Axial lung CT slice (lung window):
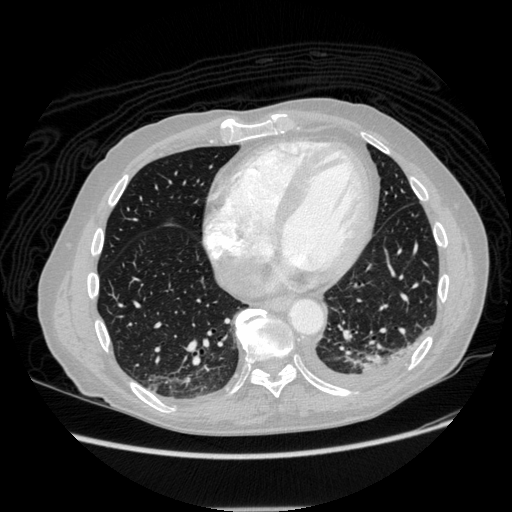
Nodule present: no